The plot shows how the frequency content of a bearing vibration signal evolves over time (STFT spectrogram). Diagnose the bearing from this image, choosing from: normal, inner_race, outer_race, ball.
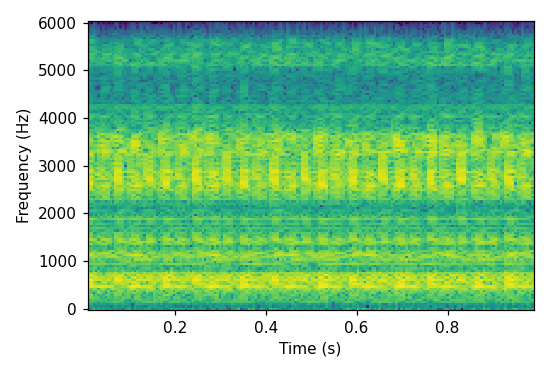
Answer: outer_race